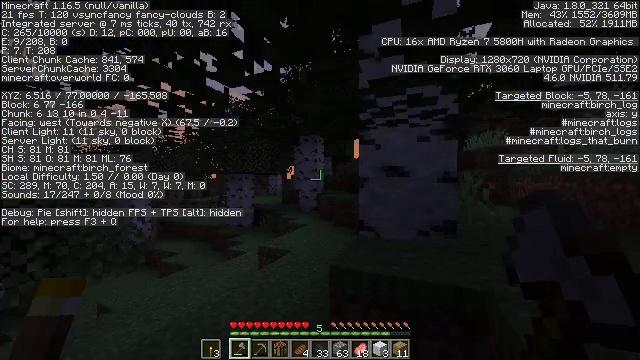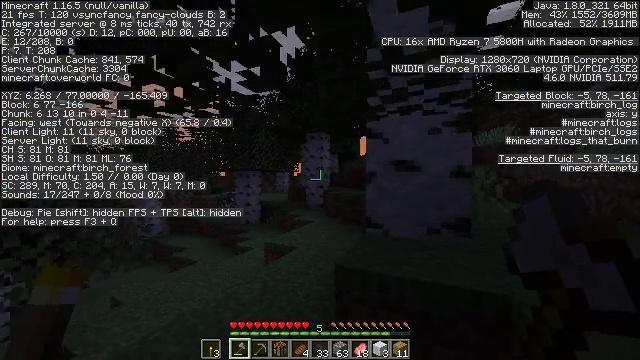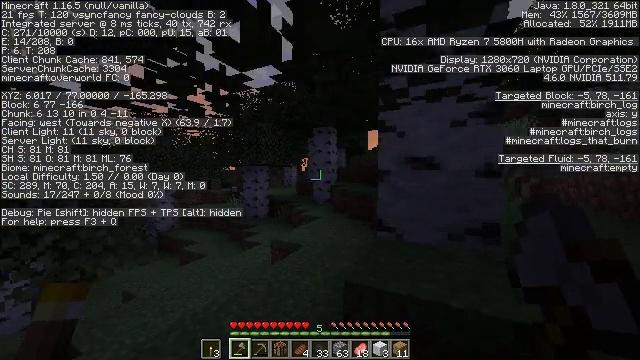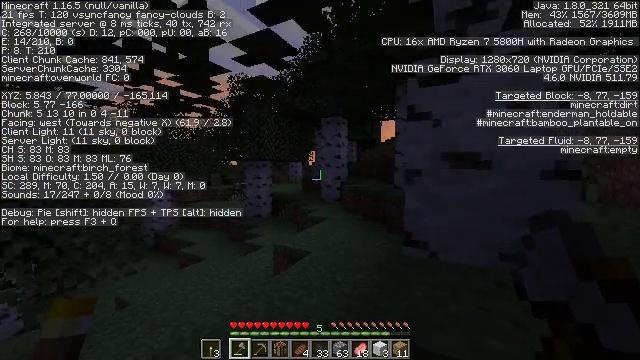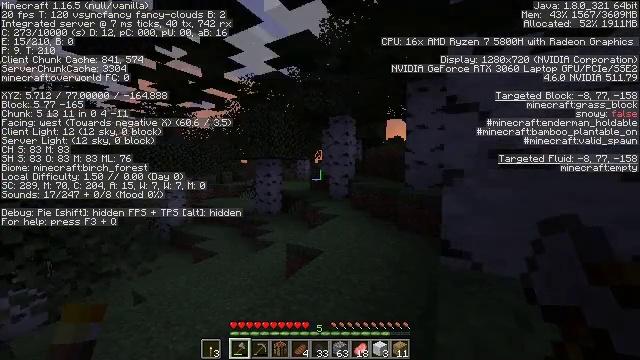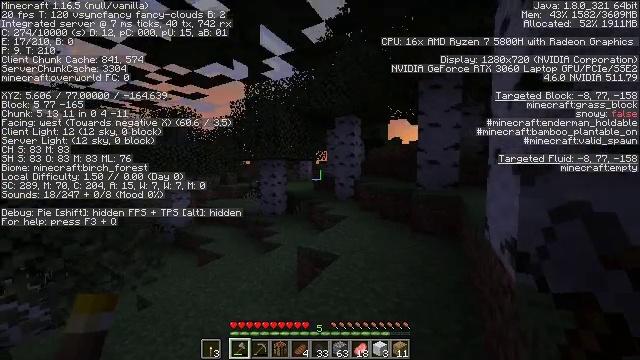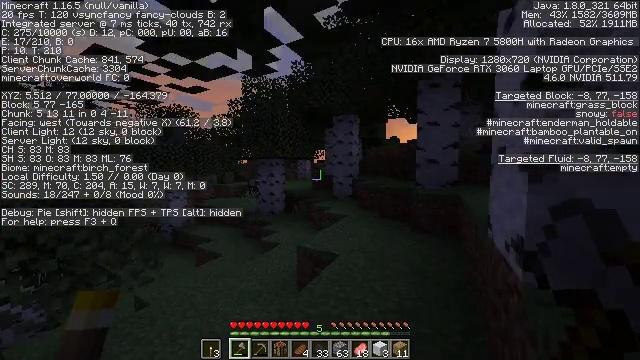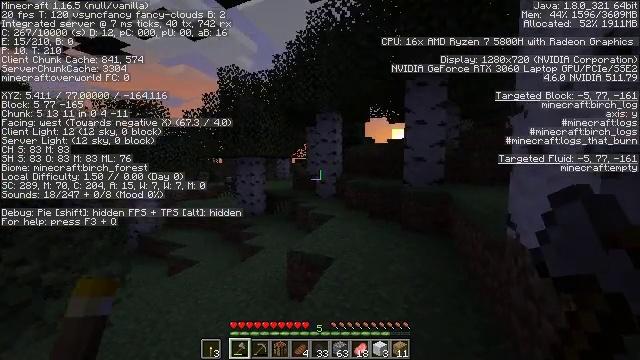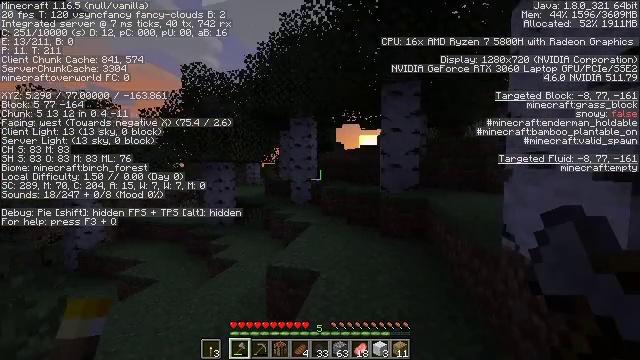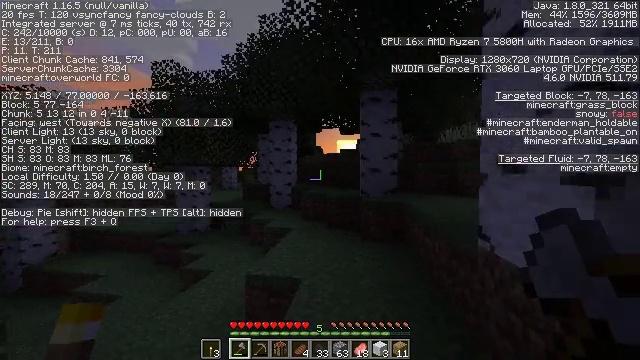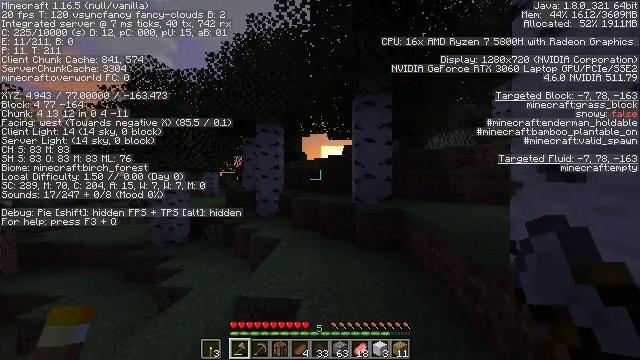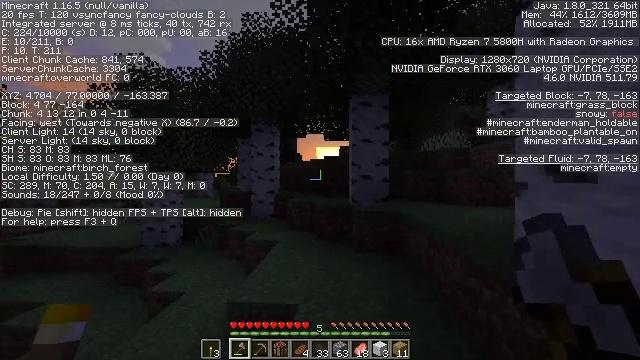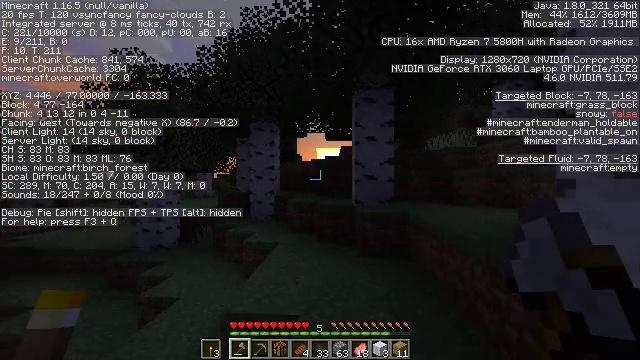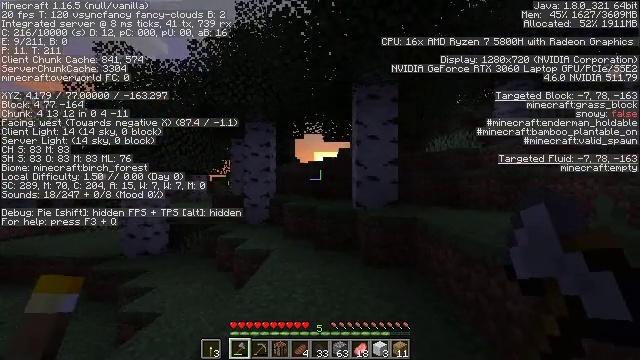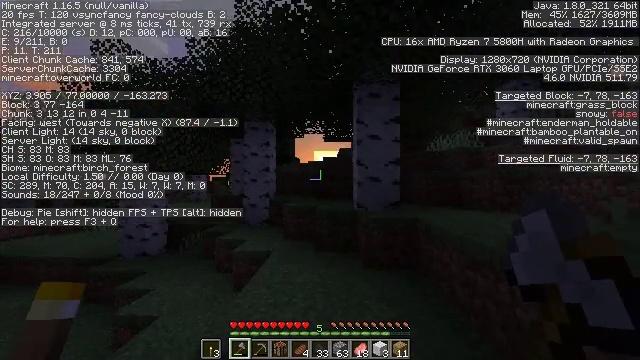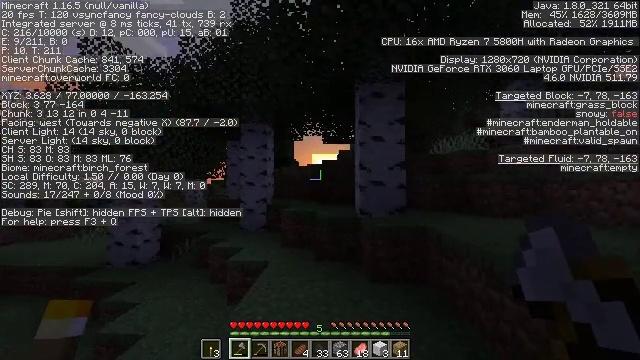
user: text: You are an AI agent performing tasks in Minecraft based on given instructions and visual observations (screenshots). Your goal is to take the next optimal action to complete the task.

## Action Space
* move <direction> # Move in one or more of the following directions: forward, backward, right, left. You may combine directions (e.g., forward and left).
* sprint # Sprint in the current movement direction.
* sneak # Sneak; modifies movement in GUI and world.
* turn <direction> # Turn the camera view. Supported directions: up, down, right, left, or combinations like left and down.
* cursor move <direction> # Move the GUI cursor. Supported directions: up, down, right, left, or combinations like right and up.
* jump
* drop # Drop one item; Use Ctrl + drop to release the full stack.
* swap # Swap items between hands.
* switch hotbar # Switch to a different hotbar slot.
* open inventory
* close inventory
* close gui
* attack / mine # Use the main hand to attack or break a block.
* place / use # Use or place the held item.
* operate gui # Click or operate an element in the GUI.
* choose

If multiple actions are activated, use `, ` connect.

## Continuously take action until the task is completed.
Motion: motion action
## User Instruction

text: Break the sugar cane.
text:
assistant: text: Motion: move forward, sprint, turn left
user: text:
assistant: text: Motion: move forward, sprint, turn left and down
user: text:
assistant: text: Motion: move forward and move left, sprint, turn left and down
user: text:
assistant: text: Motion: move forward and move left, sprint, turn left
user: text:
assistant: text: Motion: move forward and move left, sprint
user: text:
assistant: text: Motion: move forward and move left, sprint
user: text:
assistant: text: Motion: move forward and move left, sprint, turn right
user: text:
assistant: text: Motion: move forward and move left, sprint, turn right and up
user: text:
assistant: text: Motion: move forward and move left, sprint, turn right and up
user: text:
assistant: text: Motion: move forward, turn right and up
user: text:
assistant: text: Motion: move forward, turn right
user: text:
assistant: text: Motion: move forward
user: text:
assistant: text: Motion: move forward
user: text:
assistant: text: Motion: move forward
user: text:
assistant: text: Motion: move forward
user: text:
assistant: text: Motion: move forward
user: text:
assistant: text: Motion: move forward
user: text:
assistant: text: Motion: move forward
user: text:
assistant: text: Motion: move forward
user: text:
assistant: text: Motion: move forward
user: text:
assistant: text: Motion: move forward
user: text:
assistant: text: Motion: move forward
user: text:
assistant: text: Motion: move forward
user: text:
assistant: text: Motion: move forward, sprint
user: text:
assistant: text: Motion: move forward, sprint, jump
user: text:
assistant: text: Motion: move forward, sprint, jump
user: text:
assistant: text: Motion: move forward, sprint, jump
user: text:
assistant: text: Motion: move forward, sprint, jump
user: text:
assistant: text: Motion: move forward, sprint
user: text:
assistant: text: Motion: move forward, sprint